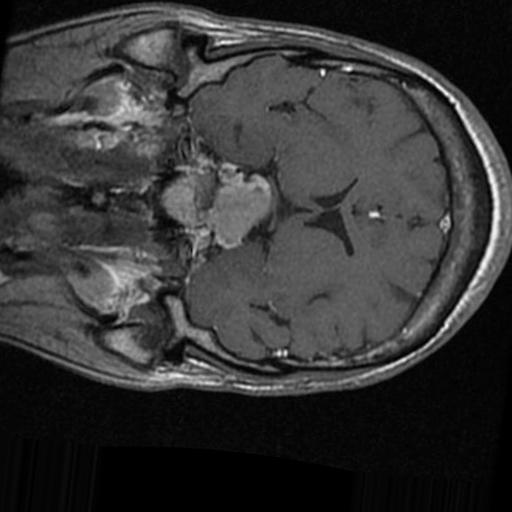
Label: brain_tumor